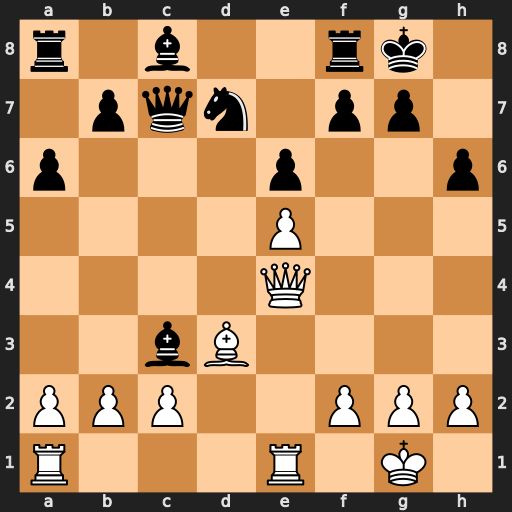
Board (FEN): r1b2rk1/1pqn1pp1/p3p2p/4P3/4Q3/2bB4/PPP2PPP/R3R1K1
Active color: w
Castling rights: -
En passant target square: -
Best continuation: Qh7#